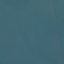
Land use / land cover: SeaLake